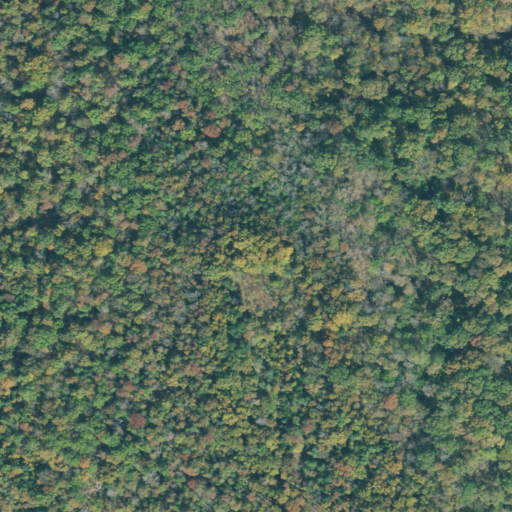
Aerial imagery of mountain in Tennessee named Little Cedar Mountain containing deciduous forest and mixed forest